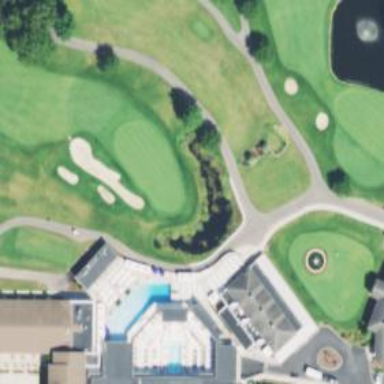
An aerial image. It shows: Golf hole.